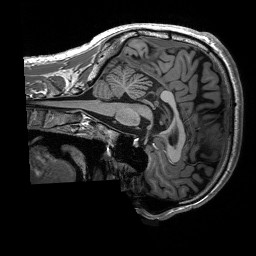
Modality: T1w
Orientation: sagittal
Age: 24
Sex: male
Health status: healthy
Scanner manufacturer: siemens
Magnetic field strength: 3 T
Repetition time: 2.53 s
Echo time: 0.00227 s